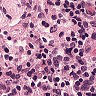
Metastatic tissue present: no